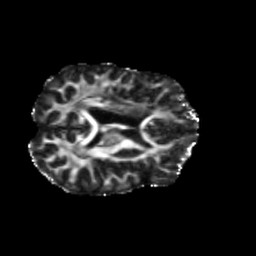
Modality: FA
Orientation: axial
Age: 50
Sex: female
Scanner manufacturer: siemens
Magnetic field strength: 3 T
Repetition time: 5.47 s
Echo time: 0.0854 s